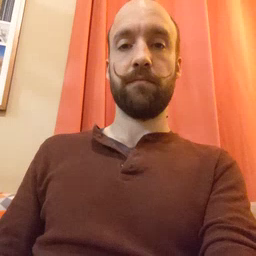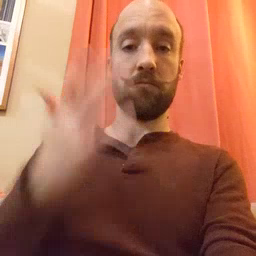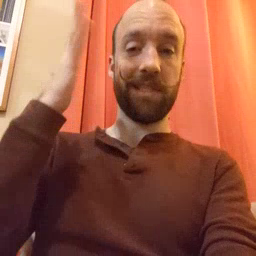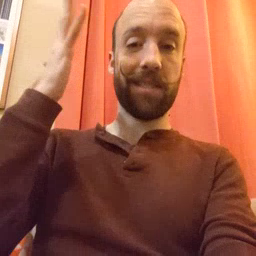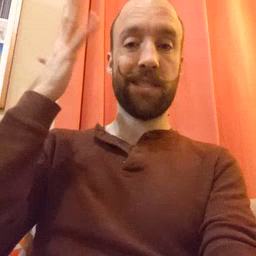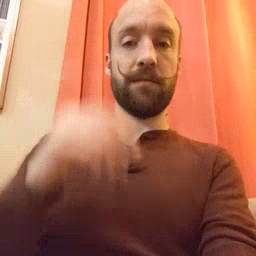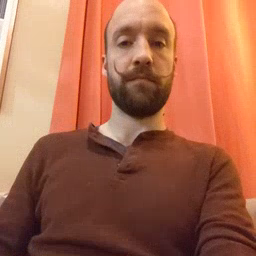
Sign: tree